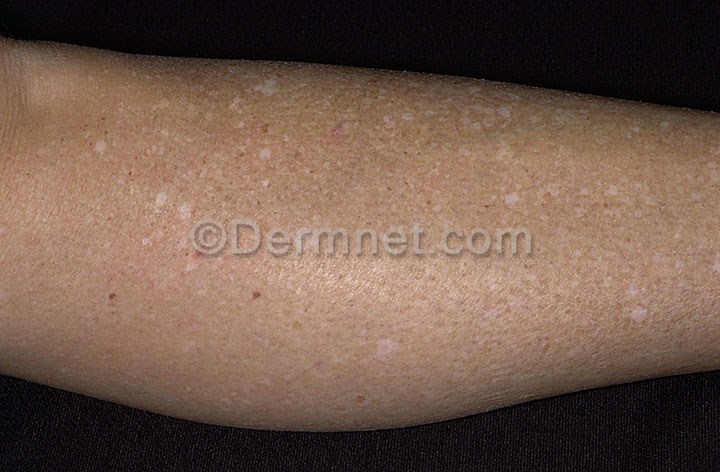
Disease: Light Diseases and Disorders of Pigmentation